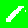
Digit: 1